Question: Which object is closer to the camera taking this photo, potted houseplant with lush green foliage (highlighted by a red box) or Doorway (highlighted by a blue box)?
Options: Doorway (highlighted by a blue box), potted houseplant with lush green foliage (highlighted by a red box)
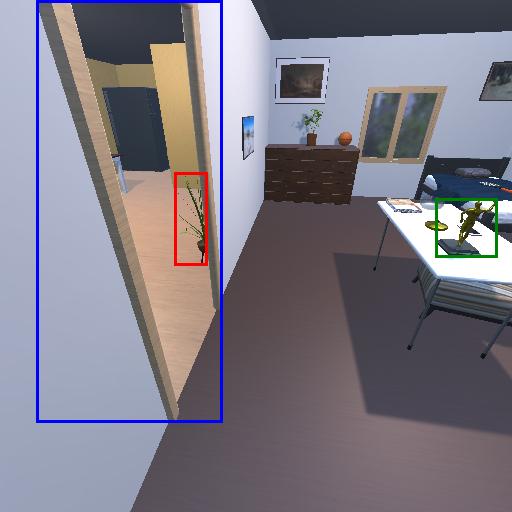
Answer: Doorway (highlighted by a blue box)